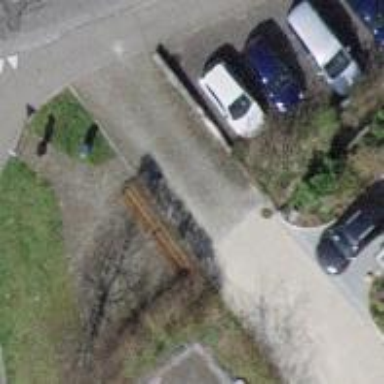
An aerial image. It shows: Brown bench.